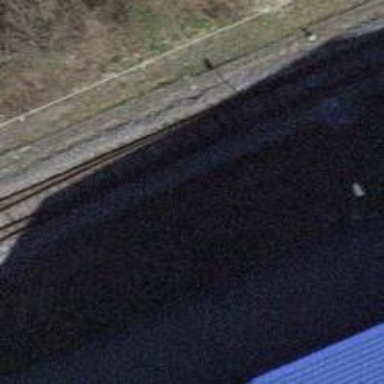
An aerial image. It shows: Railway switch.